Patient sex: M
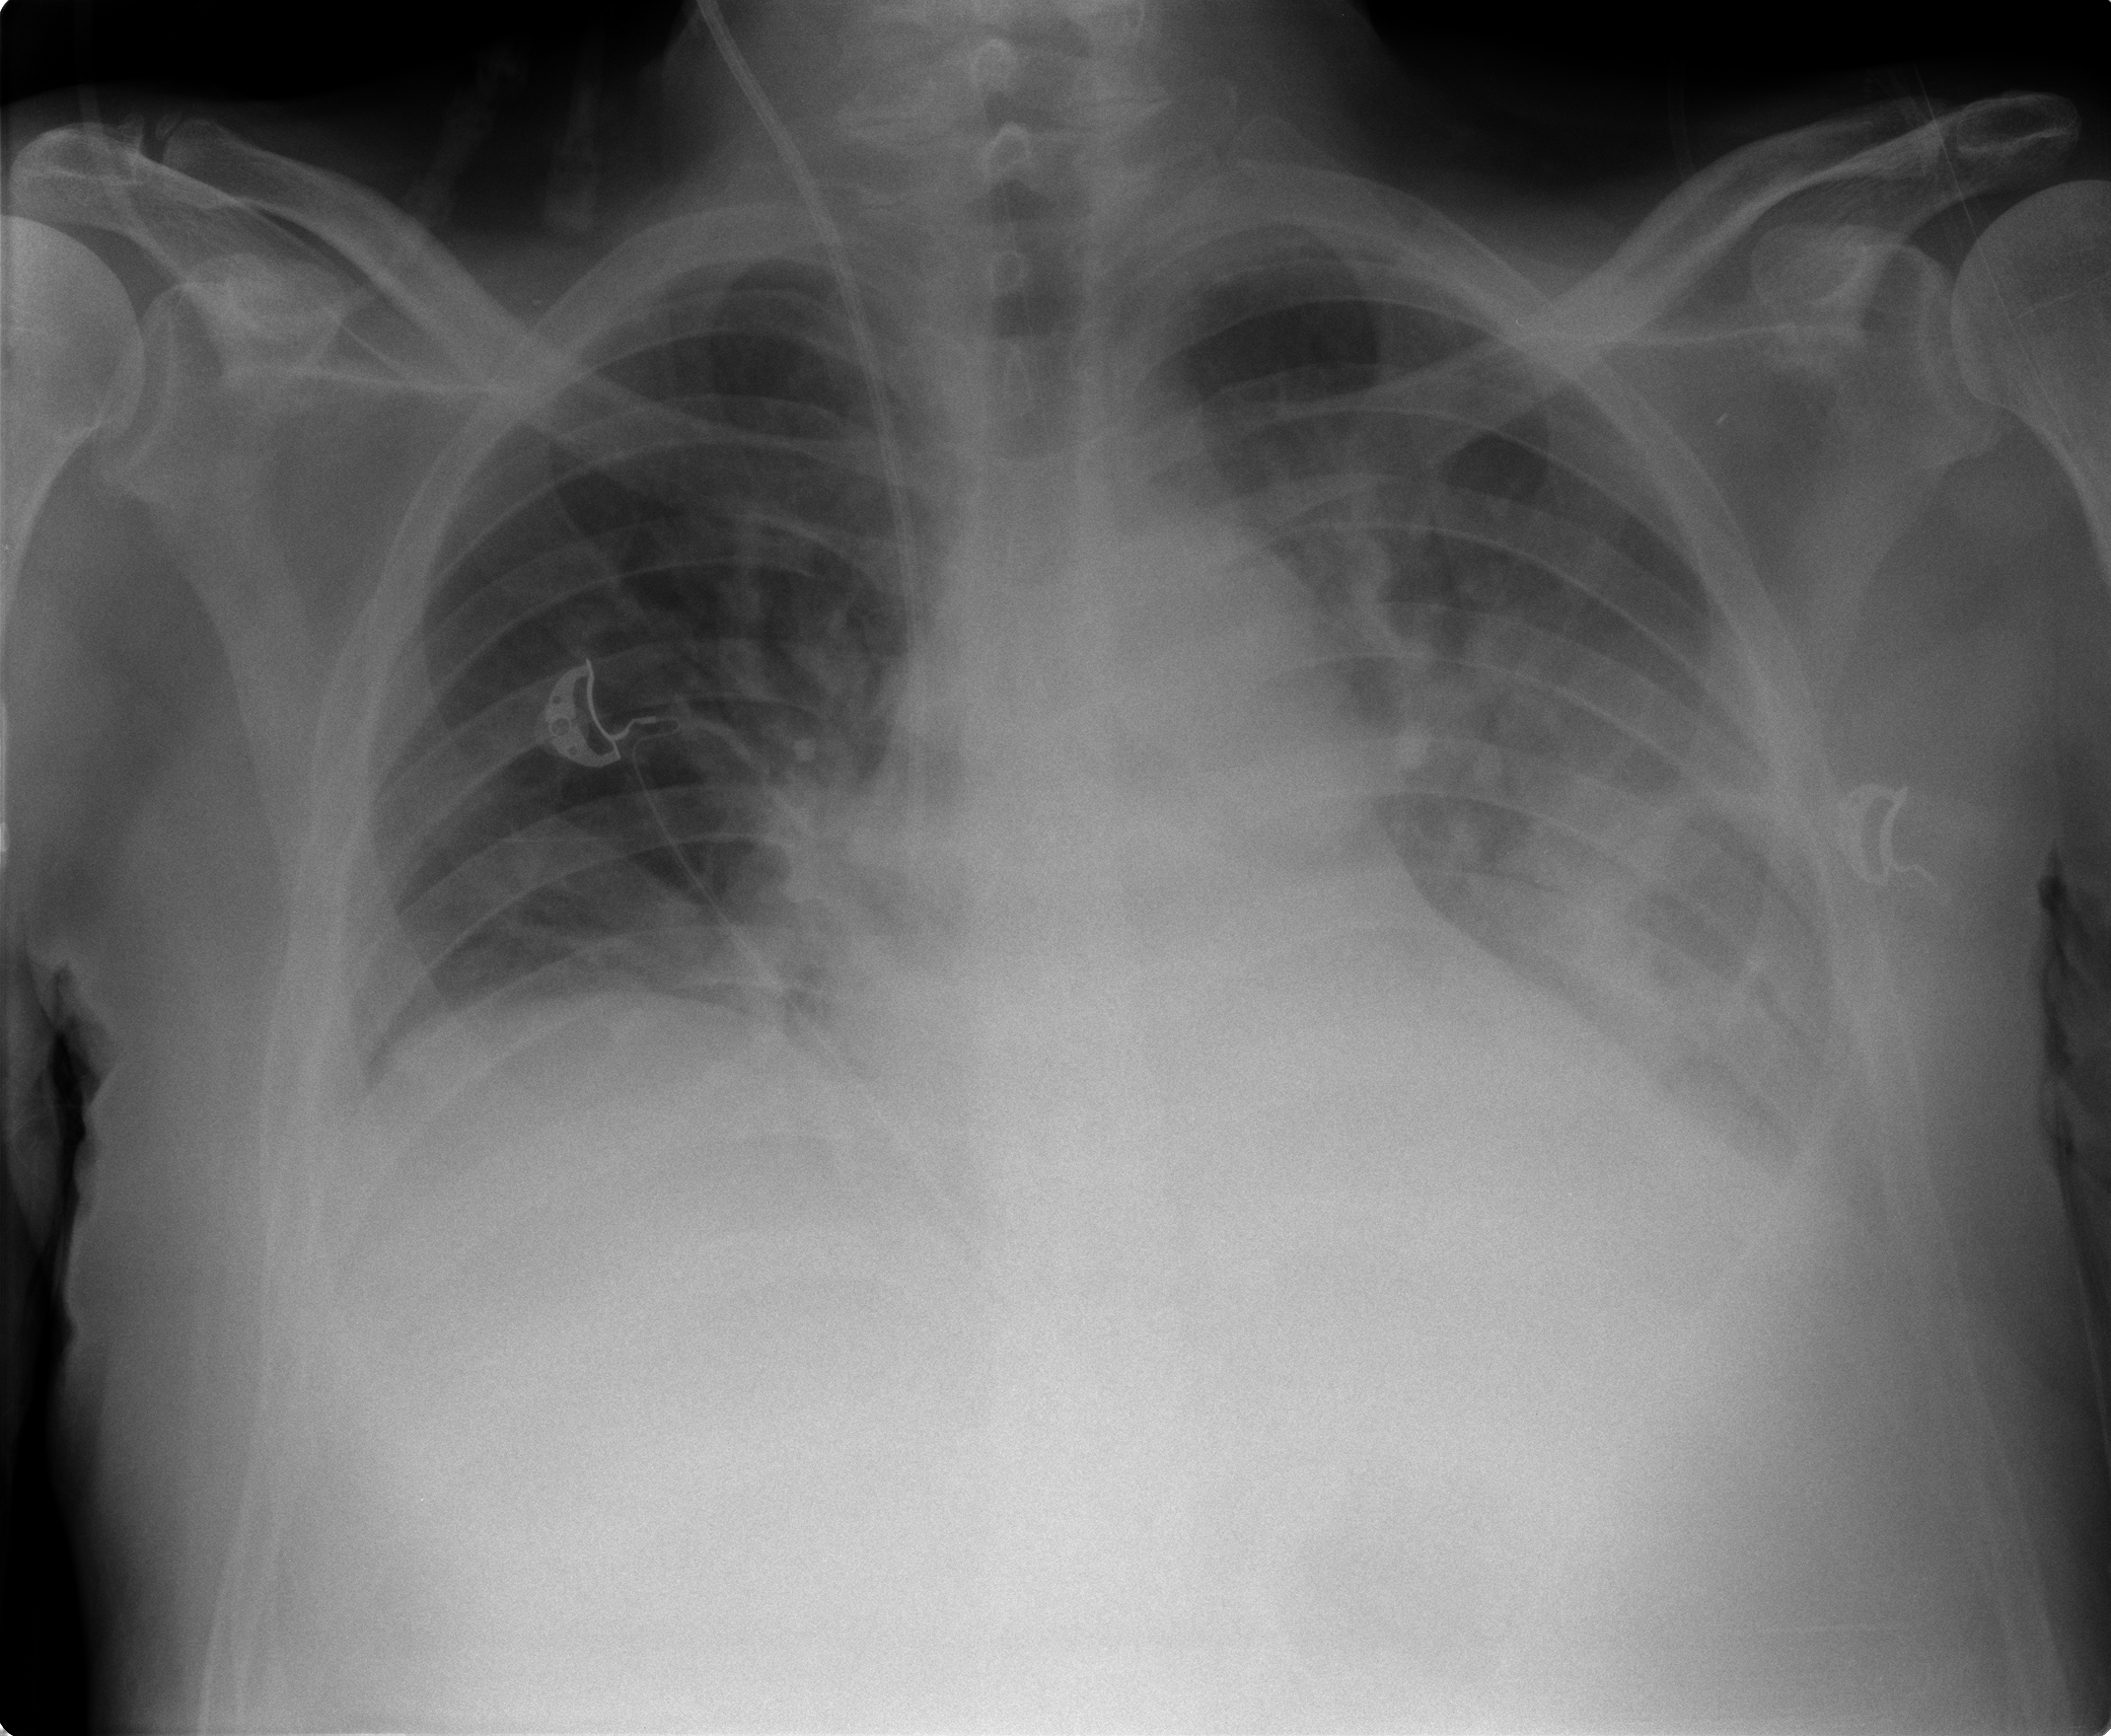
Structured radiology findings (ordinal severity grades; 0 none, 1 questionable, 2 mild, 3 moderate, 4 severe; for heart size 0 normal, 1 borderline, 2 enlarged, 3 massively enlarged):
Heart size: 1
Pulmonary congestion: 0
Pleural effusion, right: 2
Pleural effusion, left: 3
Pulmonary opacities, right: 0
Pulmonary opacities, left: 0
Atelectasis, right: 2
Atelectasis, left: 2